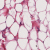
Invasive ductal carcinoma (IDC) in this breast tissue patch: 0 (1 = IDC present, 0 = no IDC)